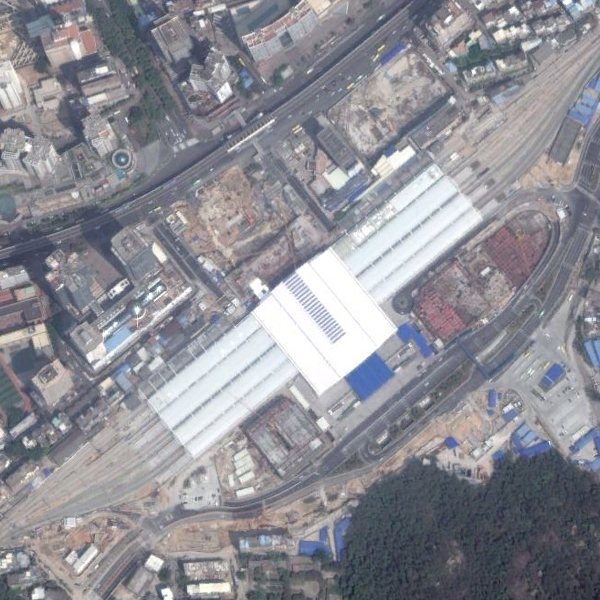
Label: RailwayStation